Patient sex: F
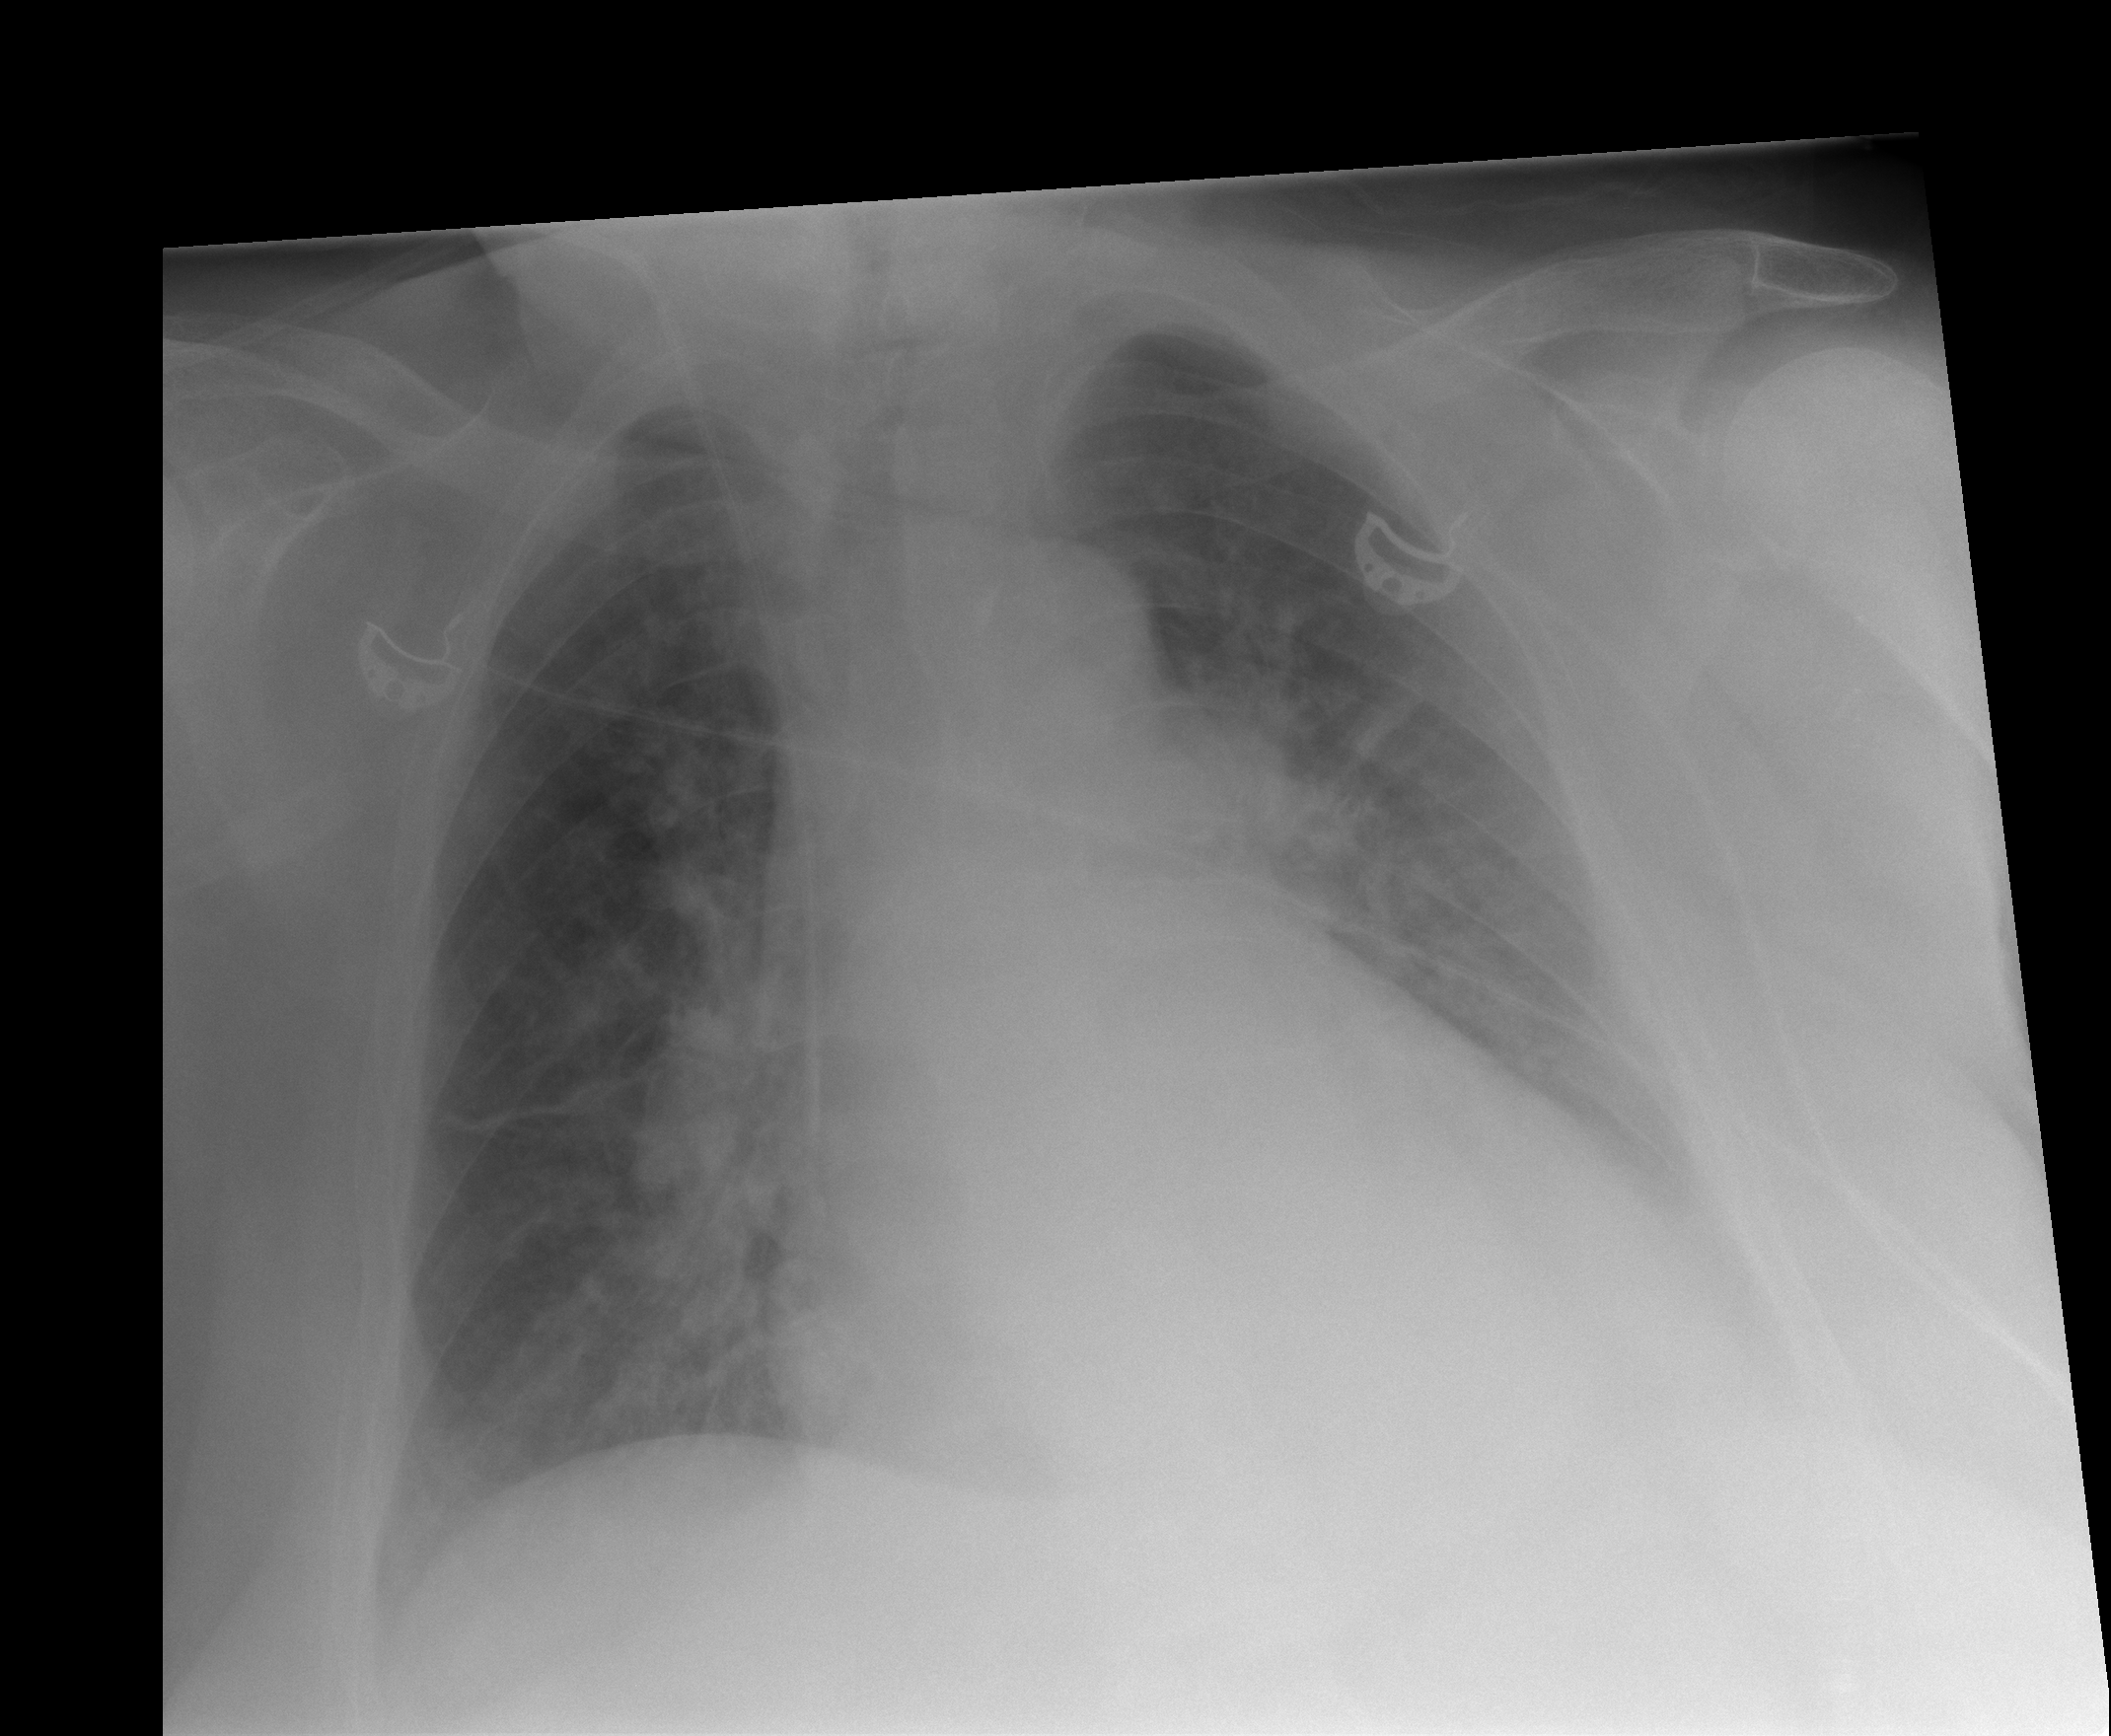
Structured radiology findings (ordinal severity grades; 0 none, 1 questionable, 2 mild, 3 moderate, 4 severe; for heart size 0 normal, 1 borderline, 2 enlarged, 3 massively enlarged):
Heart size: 2
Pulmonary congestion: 2
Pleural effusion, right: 0
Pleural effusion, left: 0
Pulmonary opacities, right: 0
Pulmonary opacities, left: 0
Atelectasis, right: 0
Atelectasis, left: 0